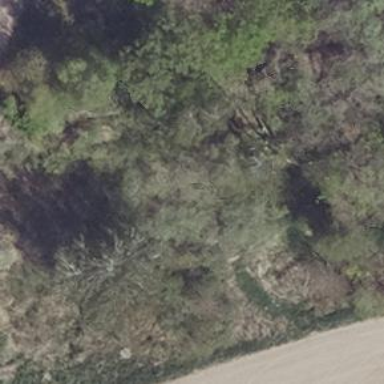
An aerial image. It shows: Area covered in scrub vegetation.